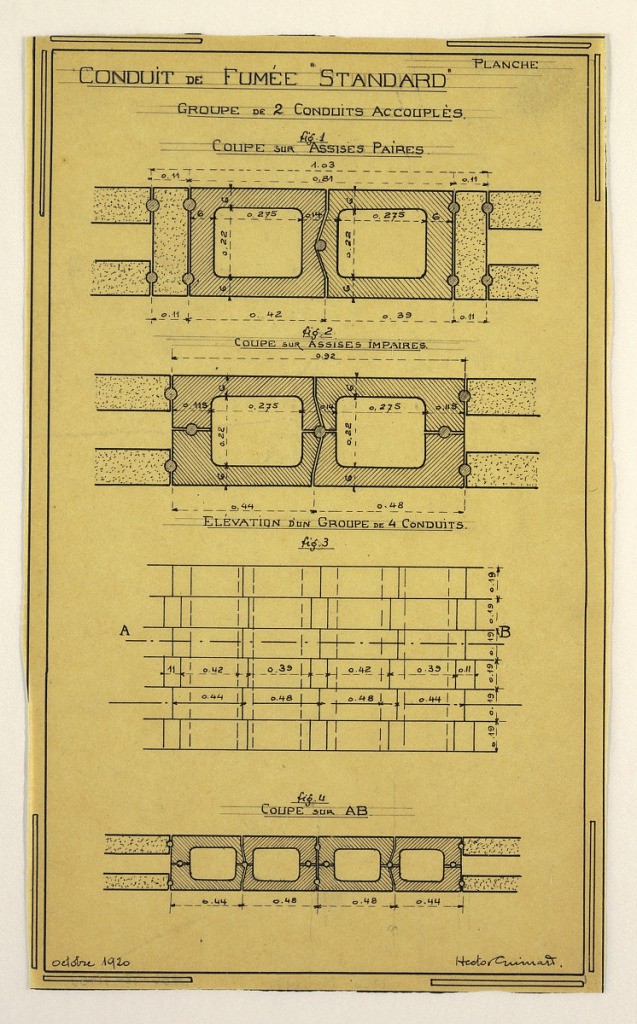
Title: Design for a Mass-Operational House Designed by Hector Guimard, Chimney Duct Construction
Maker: Hector Guimard, French, 1867–1942
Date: October 1920
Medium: Pen and black ink, graphite on tracing paper
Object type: Drawing
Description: Design for a mass-operational house by Guimard, detailing the smoke duct of the chimney.